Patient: sex F, age 63
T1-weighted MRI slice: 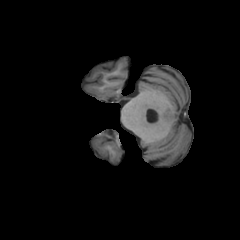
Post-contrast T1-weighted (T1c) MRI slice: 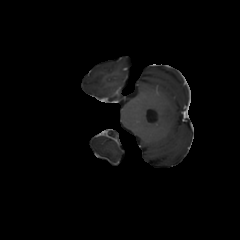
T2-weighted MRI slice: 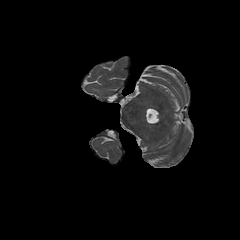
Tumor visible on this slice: no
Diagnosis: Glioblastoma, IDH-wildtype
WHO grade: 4